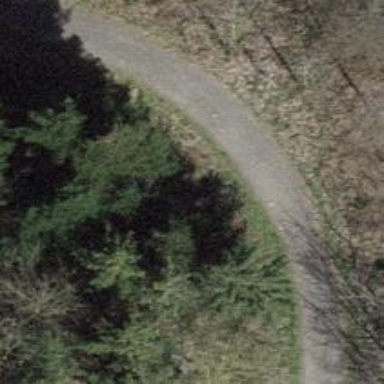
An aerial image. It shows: Track road with ground surface.